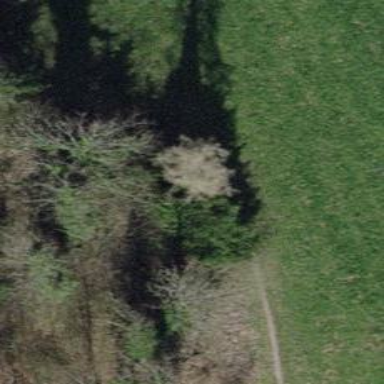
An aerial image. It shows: Path.